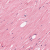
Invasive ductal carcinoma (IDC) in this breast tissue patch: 0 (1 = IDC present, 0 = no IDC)